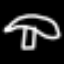
Label: mushroom